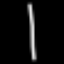
Label: line